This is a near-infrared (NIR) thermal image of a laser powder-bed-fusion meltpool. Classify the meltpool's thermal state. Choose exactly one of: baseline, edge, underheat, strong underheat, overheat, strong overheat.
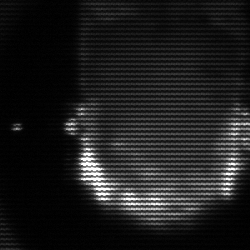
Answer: baseline